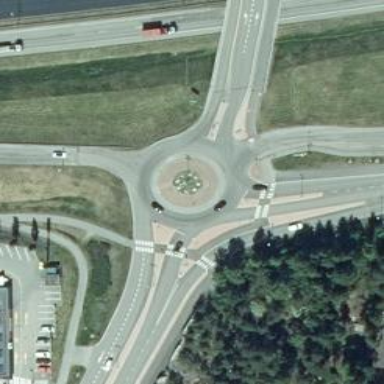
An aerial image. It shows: Tertiary road with asphalt surface leading to roundabout.